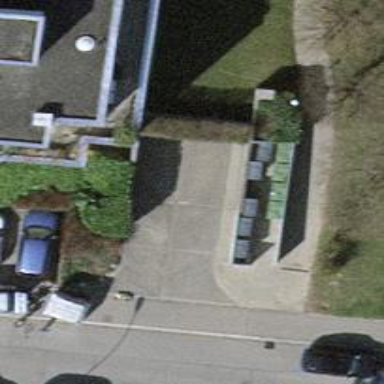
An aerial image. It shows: Parking area.